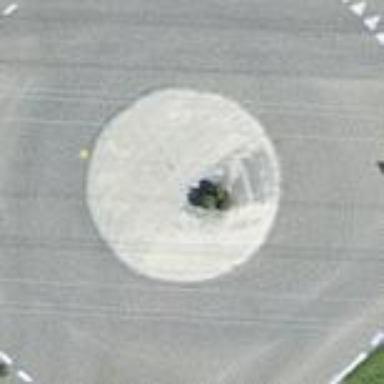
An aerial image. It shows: Tertiary road leading to roundabout junction.